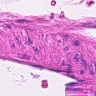
Metastatic tissue present: no